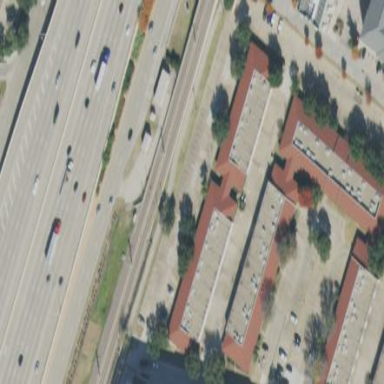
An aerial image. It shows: Commercial building.